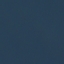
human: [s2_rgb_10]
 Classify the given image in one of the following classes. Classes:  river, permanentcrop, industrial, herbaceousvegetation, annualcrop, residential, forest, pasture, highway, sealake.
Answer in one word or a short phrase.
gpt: SeaLake